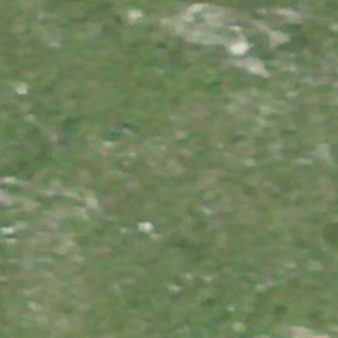
Label: other